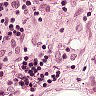
Metastatic tissue present: no